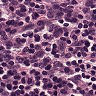
Metastatic tissue present: no